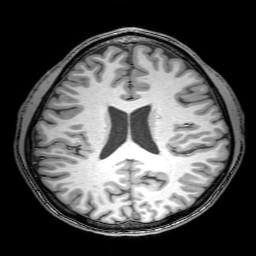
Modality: T1w
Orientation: coronal
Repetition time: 0.00828 s
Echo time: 0.00388 s